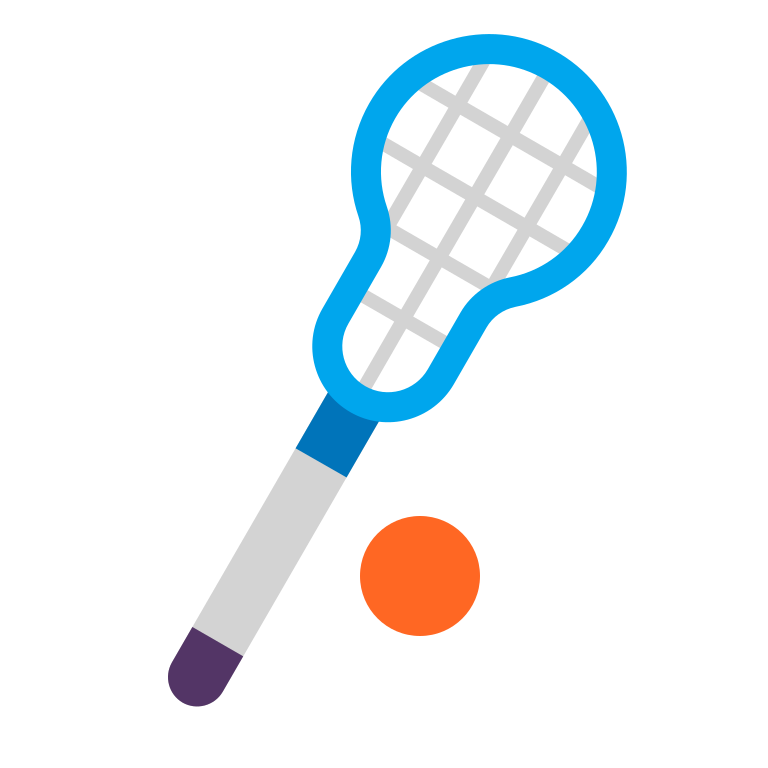
lacrosse flat